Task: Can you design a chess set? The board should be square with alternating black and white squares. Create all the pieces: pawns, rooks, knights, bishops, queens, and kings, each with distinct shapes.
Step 938:
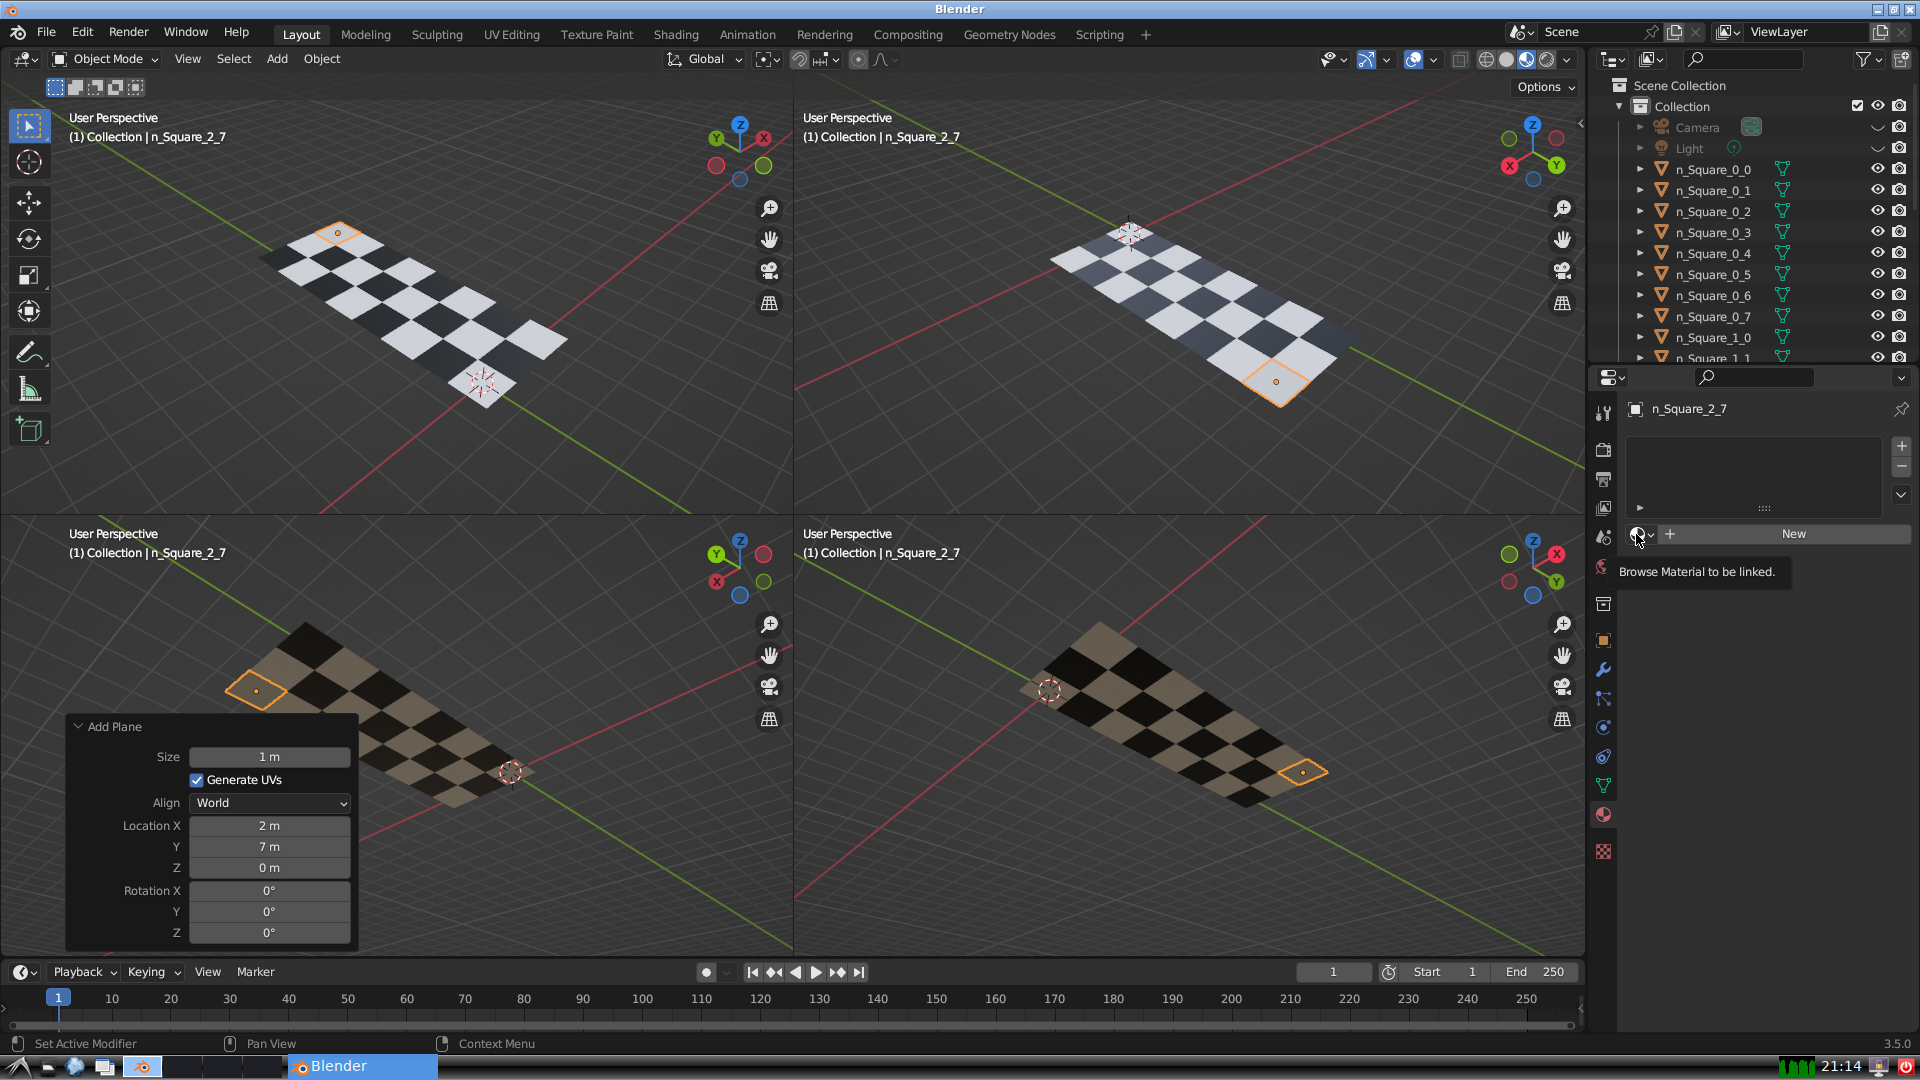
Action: click: no